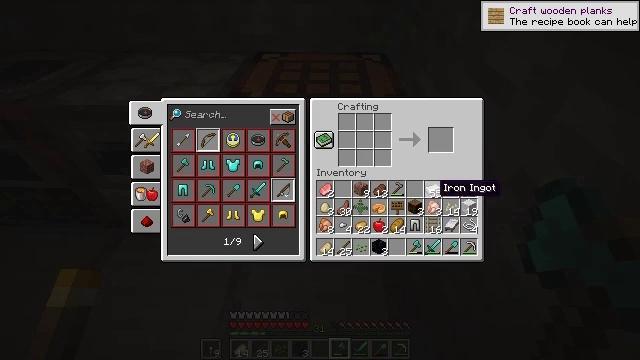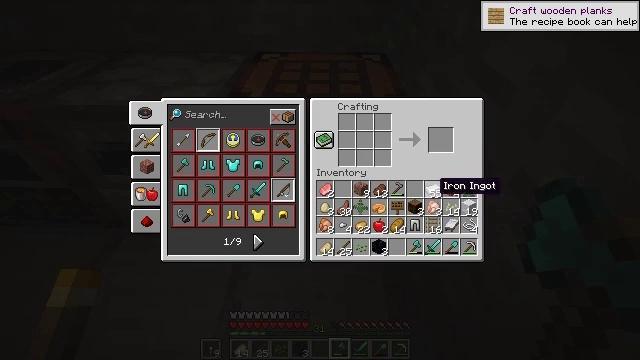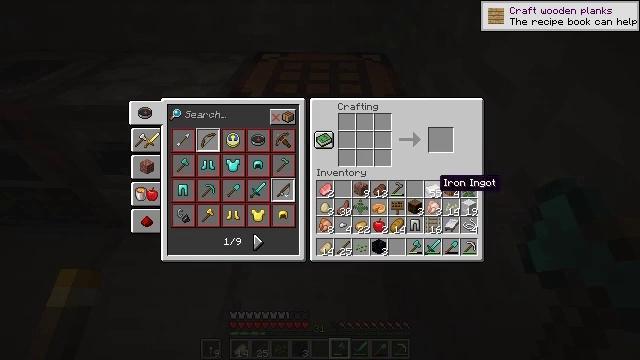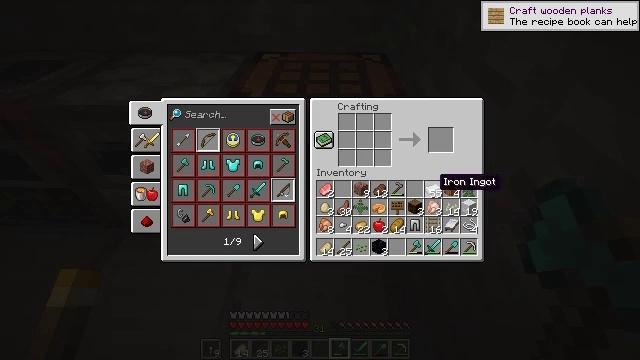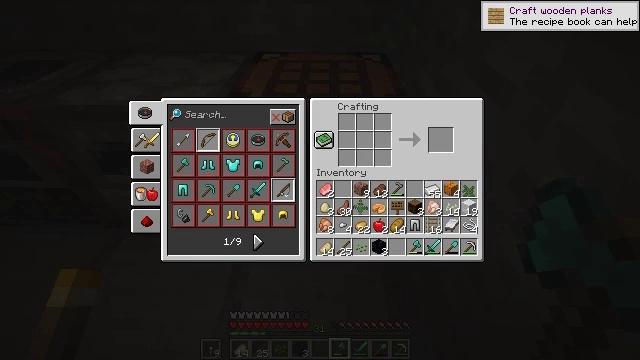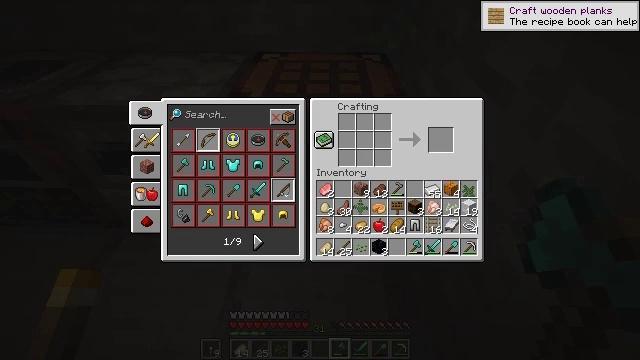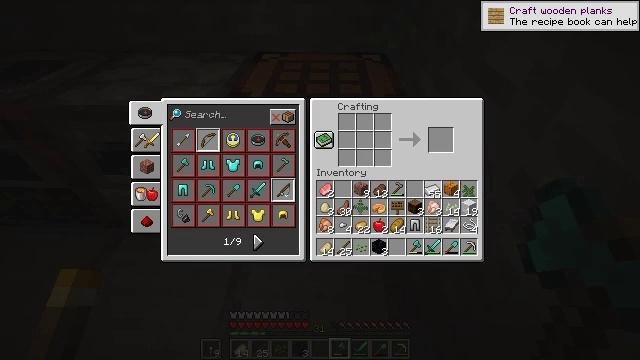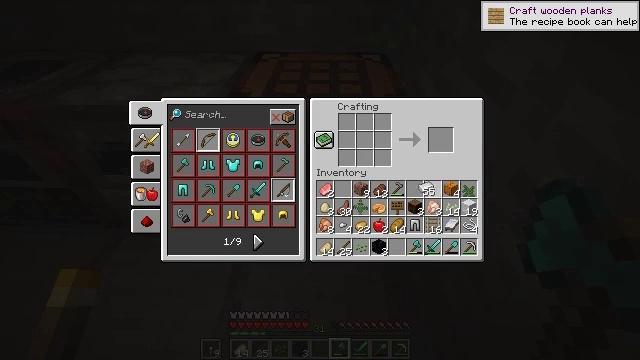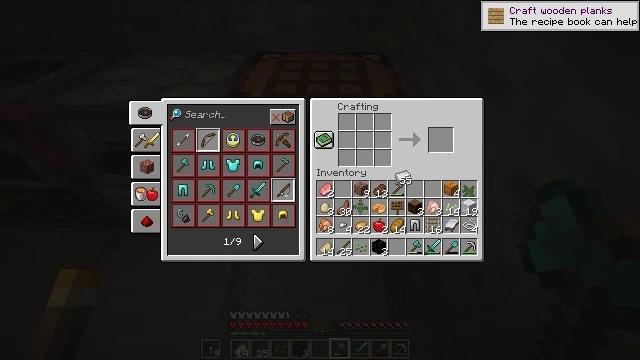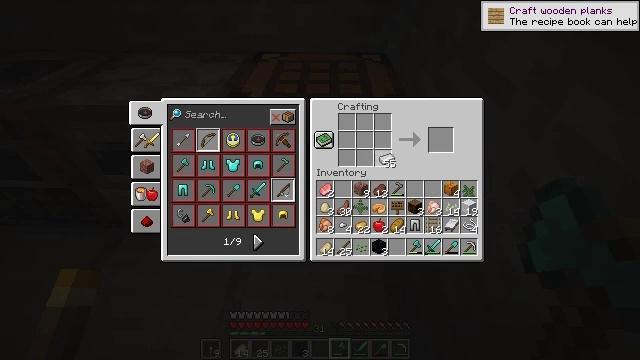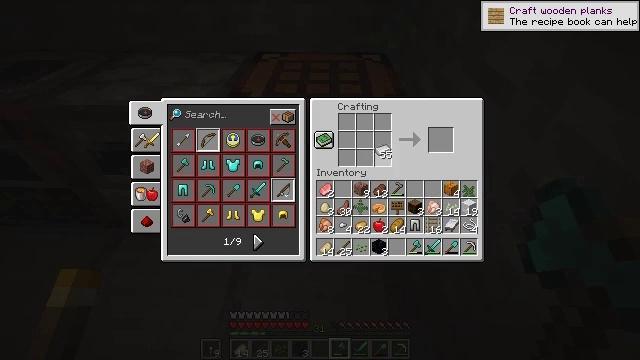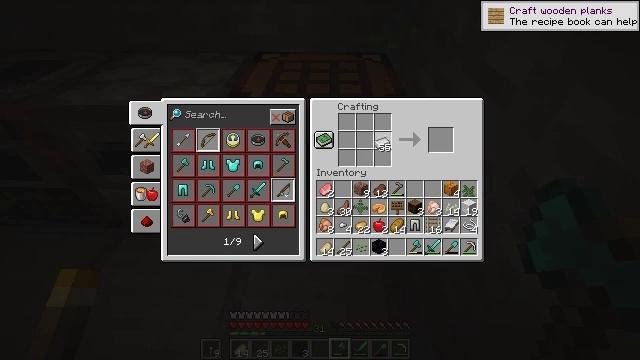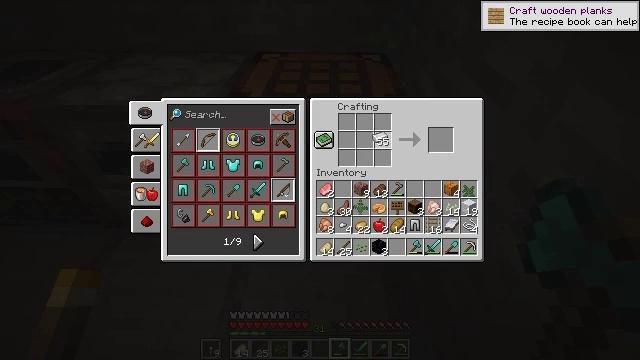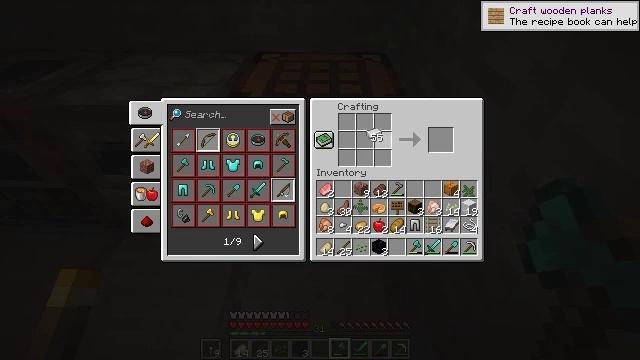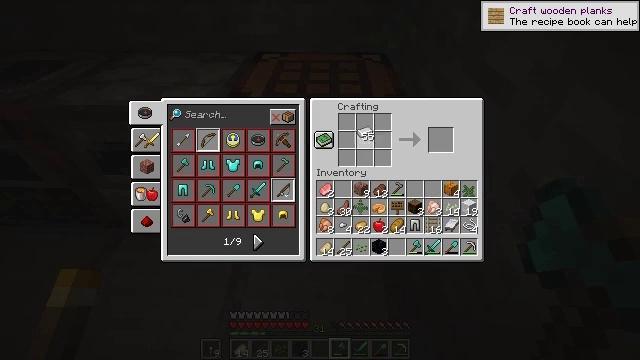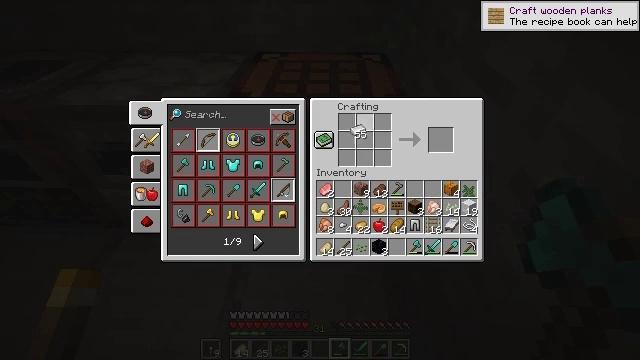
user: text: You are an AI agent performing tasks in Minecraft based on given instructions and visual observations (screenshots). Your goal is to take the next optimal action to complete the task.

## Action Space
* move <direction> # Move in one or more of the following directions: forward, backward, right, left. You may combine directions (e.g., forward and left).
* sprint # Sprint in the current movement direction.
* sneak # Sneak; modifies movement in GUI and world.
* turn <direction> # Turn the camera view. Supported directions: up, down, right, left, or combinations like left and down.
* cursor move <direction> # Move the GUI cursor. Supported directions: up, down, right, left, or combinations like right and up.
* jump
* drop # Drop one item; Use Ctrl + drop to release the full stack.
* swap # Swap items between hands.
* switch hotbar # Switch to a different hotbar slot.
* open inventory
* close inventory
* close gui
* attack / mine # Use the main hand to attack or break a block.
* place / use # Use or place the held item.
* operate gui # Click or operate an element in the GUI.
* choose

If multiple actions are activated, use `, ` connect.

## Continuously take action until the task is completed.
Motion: motion action
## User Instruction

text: Use the crafting table to create a rail.
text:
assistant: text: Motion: no_op
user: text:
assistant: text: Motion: no_op
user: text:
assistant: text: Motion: no_op
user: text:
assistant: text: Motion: attack / mine
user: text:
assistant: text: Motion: attack / mine
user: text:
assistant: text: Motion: attack / mine
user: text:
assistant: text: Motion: no_op
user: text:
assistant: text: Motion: turn left and up
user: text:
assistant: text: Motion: turn left and up
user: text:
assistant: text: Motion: turn up
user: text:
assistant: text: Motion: no_op
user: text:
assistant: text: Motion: no_op
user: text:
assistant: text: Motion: no_op
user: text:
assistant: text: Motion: turn left
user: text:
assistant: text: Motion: no_op
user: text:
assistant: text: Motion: no_op
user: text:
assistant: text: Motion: no_op
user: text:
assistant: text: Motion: no_op
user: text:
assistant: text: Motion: no_op
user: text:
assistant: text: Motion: no_op
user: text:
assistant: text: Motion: no_op
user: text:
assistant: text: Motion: no_op
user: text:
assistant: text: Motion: no_op
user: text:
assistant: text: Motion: no_op
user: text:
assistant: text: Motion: no_op
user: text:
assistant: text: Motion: use / place
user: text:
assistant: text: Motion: use / place
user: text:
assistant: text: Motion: use / place
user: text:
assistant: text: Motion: no_op
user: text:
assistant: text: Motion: no_op